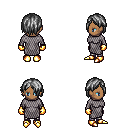
a pixel art fantasy rpg character, female body template, human, dark skin, chain mail, metal pants, gray bangs hairstyle, gold gloves, gold boots, four views (front, back, left, right), 2x2 character sprite sheet, small pixel art, hard edges, no anti-aliasing